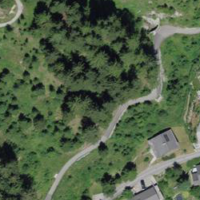
EUNIS habitat code: 43
Species observed at this site:
Melitaea diamina
Lasiommata maera
Rosa pendulina